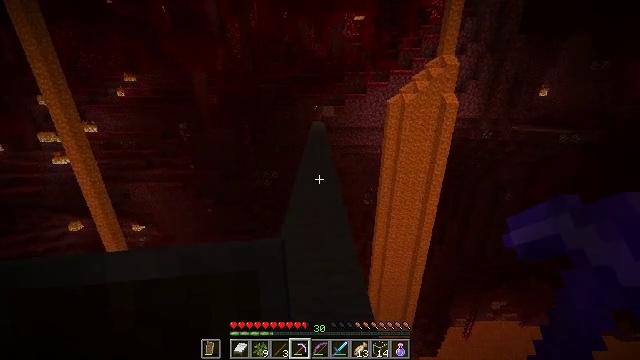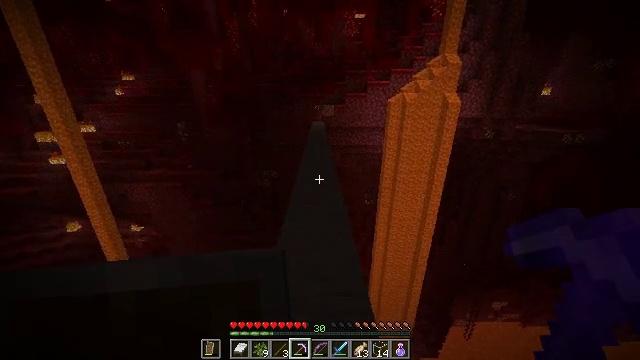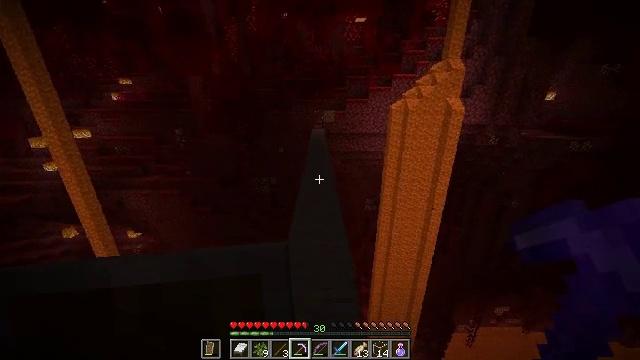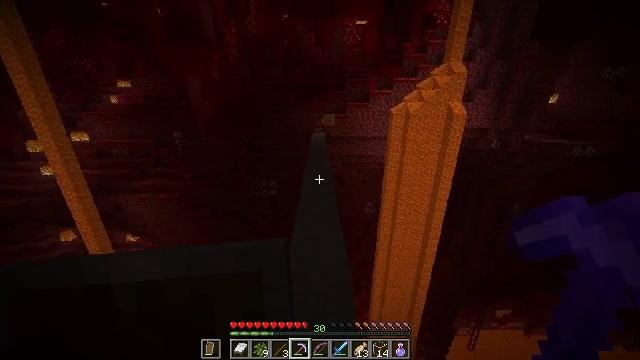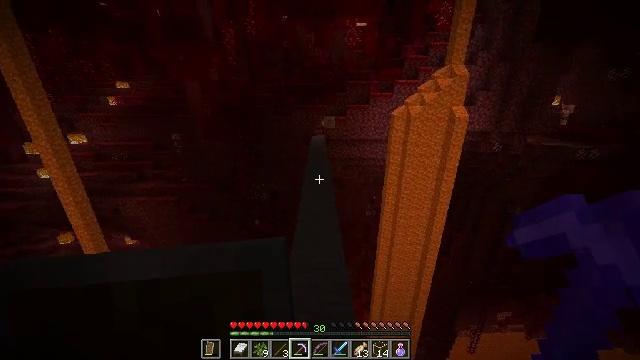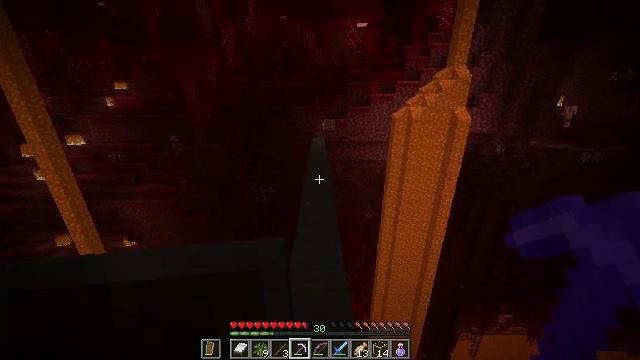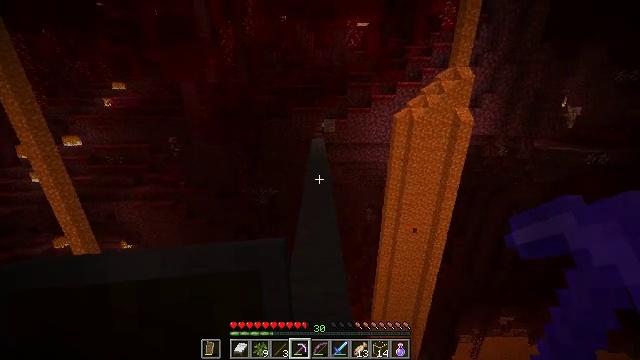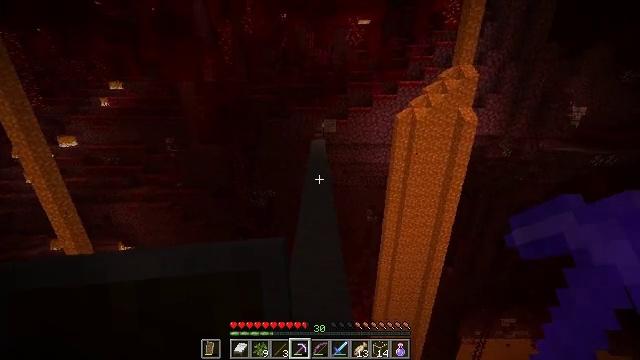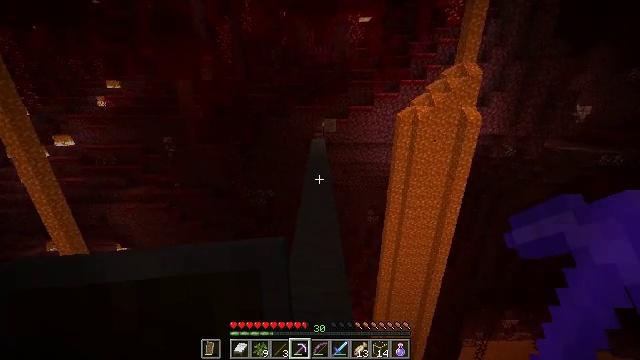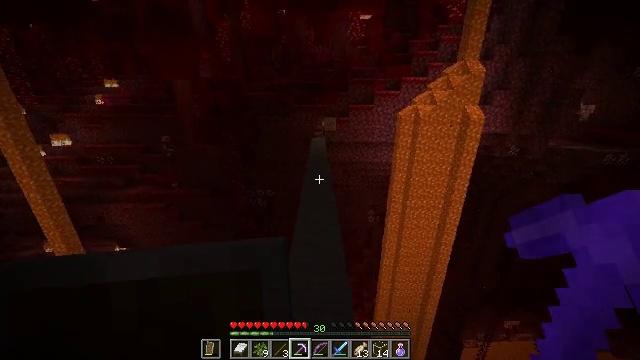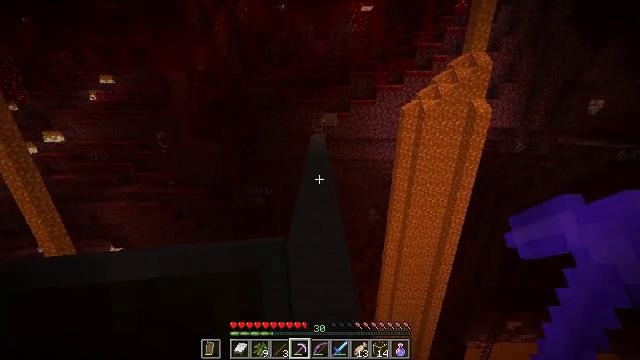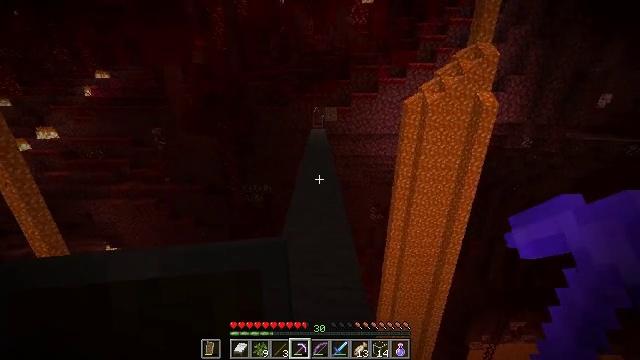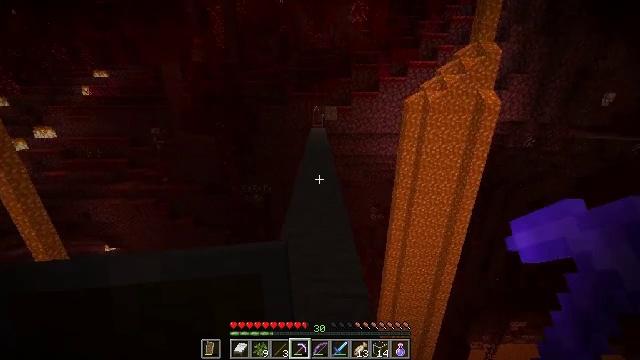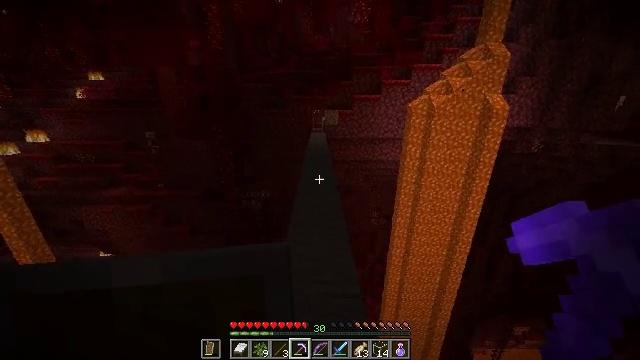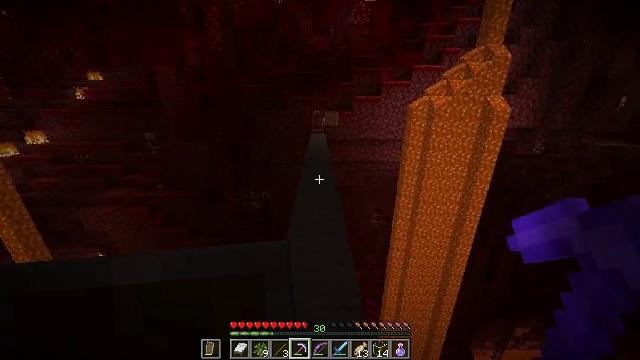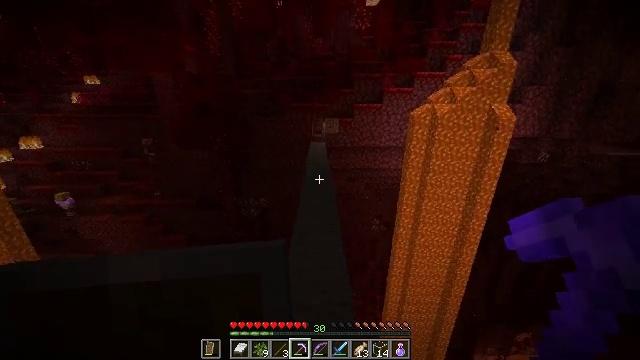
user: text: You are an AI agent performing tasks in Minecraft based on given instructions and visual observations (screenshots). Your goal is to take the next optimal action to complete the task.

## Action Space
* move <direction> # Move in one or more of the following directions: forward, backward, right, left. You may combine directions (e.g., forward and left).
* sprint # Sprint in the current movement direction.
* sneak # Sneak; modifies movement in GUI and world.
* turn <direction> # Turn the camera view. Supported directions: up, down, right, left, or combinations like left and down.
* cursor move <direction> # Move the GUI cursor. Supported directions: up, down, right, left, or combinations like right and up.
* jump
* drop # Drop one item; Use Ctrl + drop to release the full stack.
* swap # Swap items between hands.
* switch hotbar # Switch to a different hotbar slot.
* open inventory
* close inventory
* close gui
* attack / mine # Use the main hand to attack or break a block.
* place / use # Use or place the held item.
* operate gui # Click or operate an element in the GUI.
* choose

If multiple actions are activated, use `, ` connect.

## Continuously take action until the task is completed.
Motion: motion action
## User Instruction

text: Mine nether bricks.
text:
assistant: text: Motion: move forward, jump
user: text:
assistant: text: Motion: move forward, jump
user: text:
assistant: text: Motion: move forward, jump
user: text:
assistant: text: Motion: move forward, jump
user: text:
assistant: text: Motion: move forward, jump
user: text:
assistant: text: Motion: move forward, jump
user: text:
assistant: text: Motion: move forward, jump
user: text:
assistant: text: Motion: move forward, jump
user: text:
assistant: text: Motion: move forward, jump
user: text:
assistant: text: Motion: move forward, jump
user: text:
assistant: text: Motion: move forward, jump
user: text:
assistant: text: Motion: move forward, jump
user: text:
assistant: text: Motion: move forward, jump
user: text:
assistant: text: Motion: move forward, jump
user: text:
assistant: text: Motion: move forward, jump
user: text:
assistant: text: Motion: move forward, jump
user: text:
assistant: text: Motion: move forward, jump
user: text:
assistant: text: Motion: move forward, jump
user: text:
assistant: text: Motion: move forward, jump
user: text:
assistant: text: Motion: move forward, jump
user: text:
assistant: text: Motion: move forward, jump
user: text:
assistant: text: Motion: move forward, jump
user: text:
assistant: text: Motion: move forward, jump
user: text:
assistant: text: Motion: move forward, jump
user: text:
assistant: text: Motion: move forward, jump
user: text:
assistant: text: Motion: move forward, jump
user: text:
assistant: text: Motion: move forward, jump
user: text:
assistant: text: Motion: move forward, jump
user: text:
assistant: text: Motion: move forward, jump
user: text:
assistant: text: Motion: move forward, jump